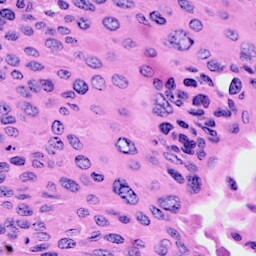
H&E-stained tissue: Cervix